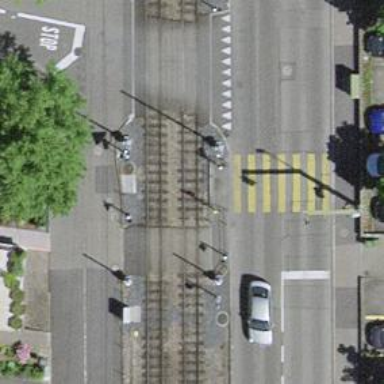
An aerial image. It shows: Railway crossing.